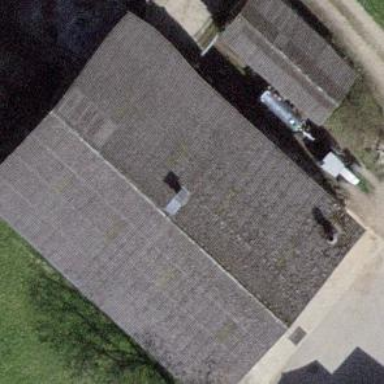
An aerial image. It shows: Rural barn.